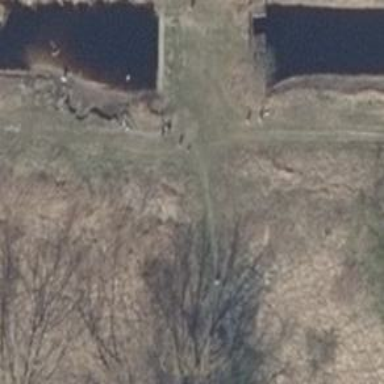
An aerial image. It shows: Grassy path leading to bridge.